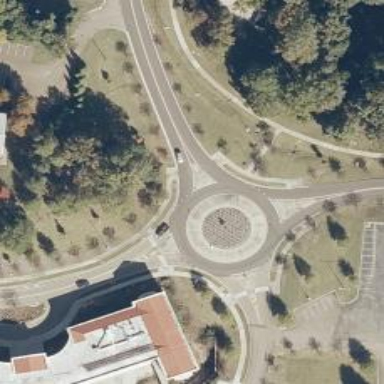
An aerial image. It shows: Residential road that intersects with roundabout.